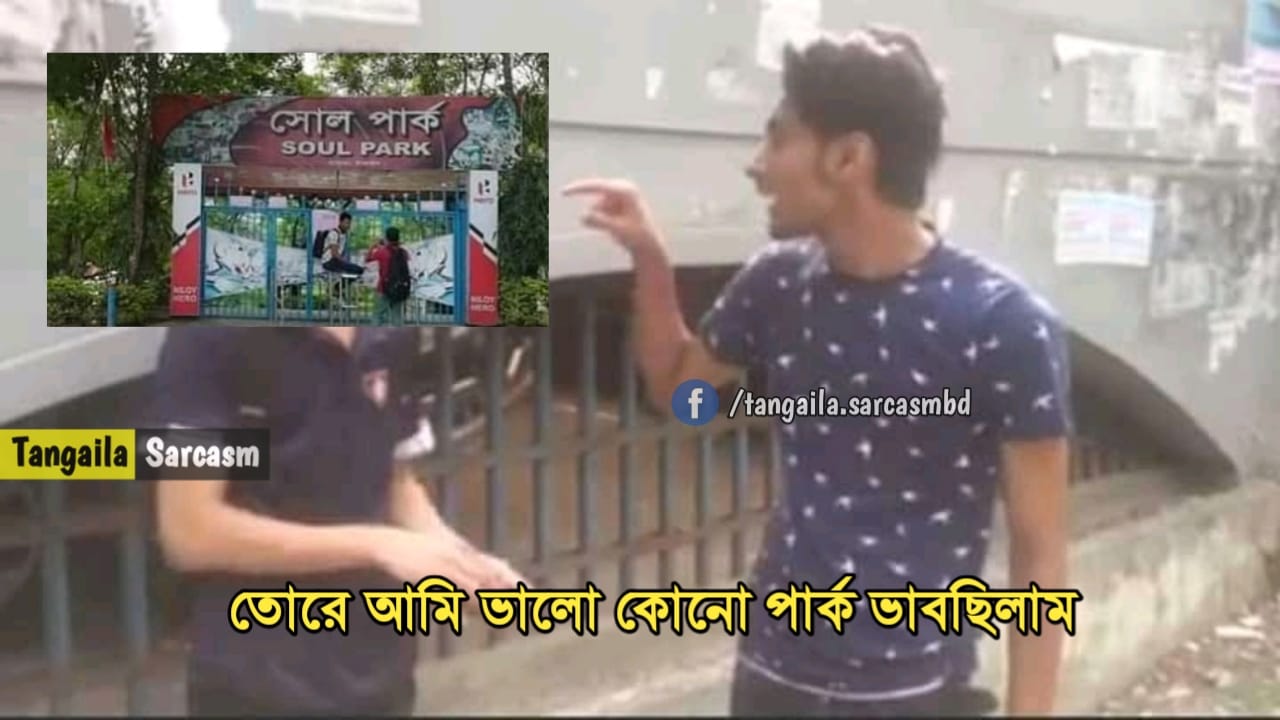
Caption: সোল পার্ক   SOUL PARK   তোরে আমি ভালো কোনো পার্ক  ভাবছিলাম
Label: hate